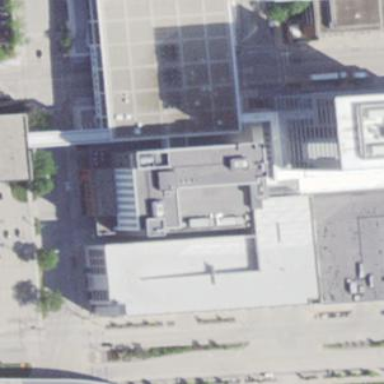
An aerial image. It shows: Commercial building.